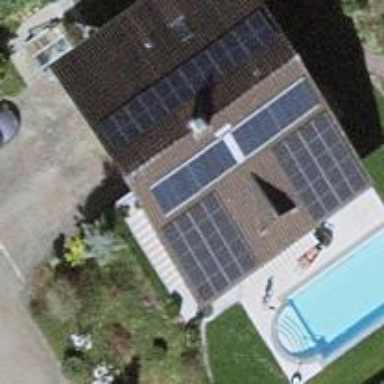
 consisting of solar photovoltaic panels."